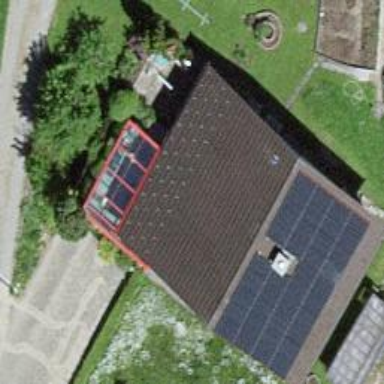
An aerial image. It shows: Solar photovoltaic panel generator producing electricity as small installation.